【题型】解答题　【知识点】立体几何　【难度】easy
如图，在正四棱锥 \(P-ABCD\) 中，底面边长为 2，侧棱长为 3，它的对角线 \(AC\) 和 \(BD\) 相交于点 \(O\)。

\noindent
(1) 求证：\(AC \perp\) 平面 \(PBD\)，并求四棱锥 \(P-ABCD\) 的体积；\\
(2) 求二面角 \(A-PB-C\) 的大小。
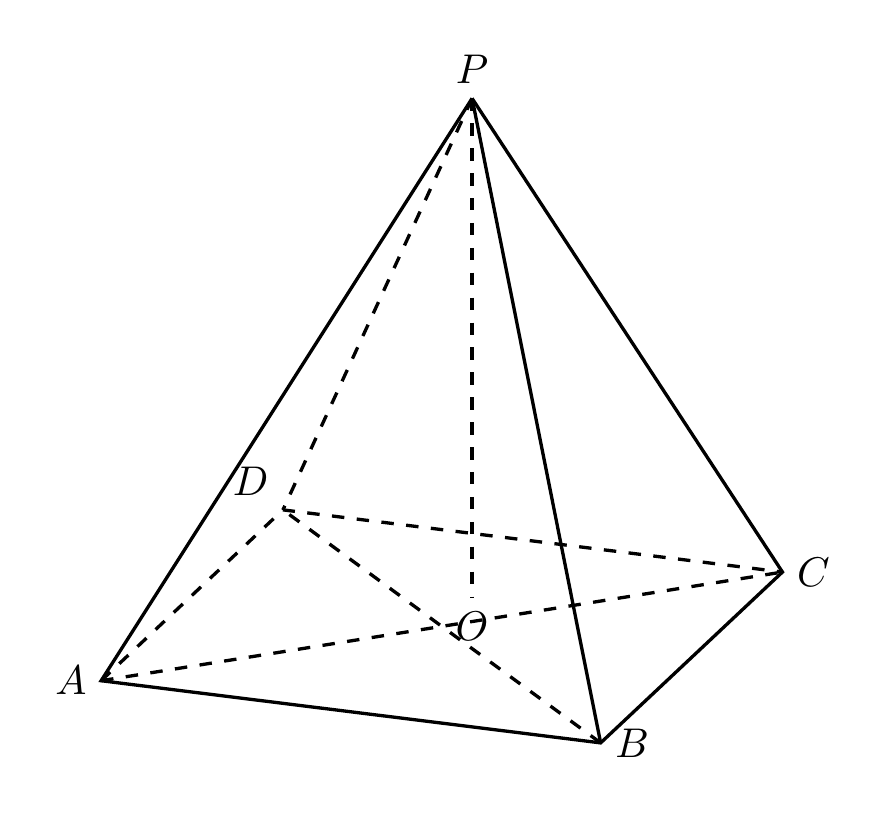
【解答】
\noindent
\textbf{【详解】}

\vspace{0.3cm}
\noindent
(1) 由题意可知 \(PO \perp\) 底面 \(ABCD\)，\(AC \perp BD\)，\\
因为 \(AC \subset\) 底面 \(ABCD\)，所以 \(PO \perp AC\)，\\
又 \(PO \cap BD = O\)，\(PO\)、\(BD \subset\) 平面 \(PBD\)，\\
所以 \(AC \perp\) 平面 \(PBD\)，\\
因为该四棱锥底面边长为 2，侧棱长为 3，\\
则 \(PO = \sqrt{PA^2 - AO^2} = \sqrt{3^2 - \left(\frac{2}{\sqrt{2}}\right)^2} = \sqrt{7}\)，底面正方形 \(ABCD\) 的面积为 \(S = 2^2 = 4\)，\\
所以四棱锥 \(P-ABCD\) 的体积为 \(\frac{1}{3}PO \cdot S = \frac{4\sqrt{7}}{3}\)；

\vspace{0.3cm}
\noindent
(2) 如图所示，作 \(AE \perp PB\)，垂足为 \(E\)，连接 \(CE\)，\\
结合正四棱锥的特征，易知 \(\triangle PAE \cong \triangle PCE\)，即 \(\angle CEP = \angle AEP\)，\\
所以 \(\angle AEC\) 为二面角 \(A-PB-C\) 的一个平面角，\\
在等腰 \(\triangle PAB\) 中，由等面积法可知：\(\frac{1}{2}AE \cdot PB = \frac{1}{2}AB \cdot \sqrt{PA^2 - \left(\frac{1}{2}AB\right)^2}\)，\\
即 \(3AE = 2 \times 2\sqrt{2} \implies AE = \frac{4\sqrt{2}}{3}\)，所以 \(CE = \frac{4\sqrt{2}}{3}\)，\\
在 \(\triangle AEC\) 中，由余弦定理 \(\cos \angle AEC = \frac{2AE^2 - AC^2}{2AE^2} = \frac{\frac{64}{9} - 2 \times 2^2}{\frac{64}{9}} = -\frac{1}{8}\)，\\
所以 \(\angle AEC = \arccos\left(-\frac{1}{8}\right)\)，\\
即二面角 \(A-PB-C\) 的大小为 \(\arccos\left(-\frac{1}{8}\right)\)。

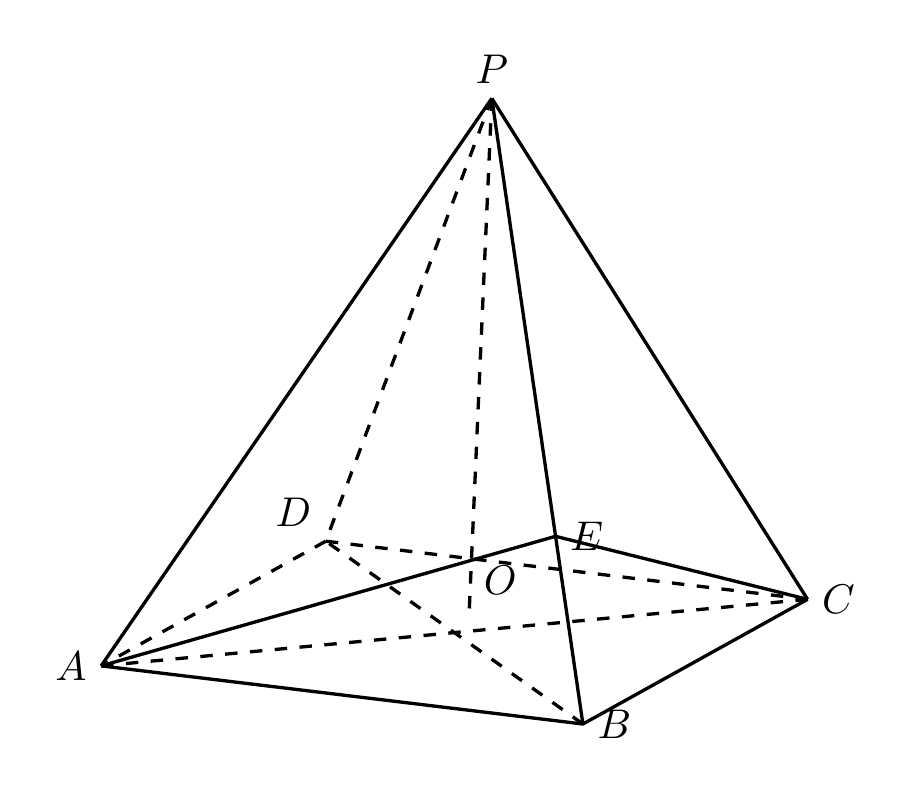